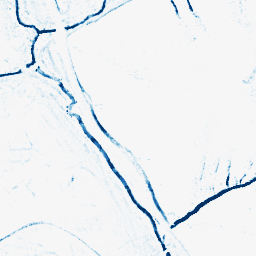
Category: morphological
Decomposition family: morphological_rect
Decomposition parameters: operation: closing
width: 5
height: 5
Upsampling method: sinc_hamming
Upsampling parameters: scale: 2
kernel_size: 8
Upsampling scale: 2